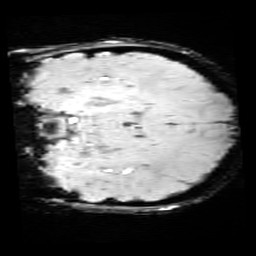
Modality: SWI
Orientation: coronal
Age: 11
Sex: male
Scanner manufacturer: siemens
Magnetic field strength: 3 T
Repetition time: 0.027 s
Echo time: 0.02 s